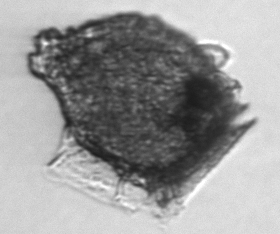
Label: Dinophysis_norvegica